Question: I'm doing this out of pure curiosity and I've been trying to do this for days but I seem to be stuck.
I'm trying to do the following:

for the moment, I'm trying just to get one of the squares to infinitely split every time I click on it.
Here's the code I'm working on:
'''
using System;
using System.Drawing;
using System.Windows.Forms;
namespace divideSquare
{
public partial class Form1 : Form
{
private Button centerSquare = new Button();
private Button topLeftSquare = new Button();
private Button topRightSquare = new Button();
private Button bottomLeftSquare = new Button();
private Button bottomRightSquare = new Button();
public Form1()
{
InitializeComponent();
}
private void square_Click( object sender, EventArgs e )
{
topLeftSquare.Click += new EventHandler( topLeftSquare_Click );
//topRightSquare.Click += new EventHandler( topRightSquare_Click );
//bottomLeftSquare.Click += new EventHandler( bottomLeftSquare_Click );
//bottomRightSquare.Click += new EventHandler( bottomRightSquare_Click );
topLeftSquare.Size = new System.Drawing.Size( centerSquare.Height / 2, centerSquare.Width / 2 );
topRightSquare.Size = new System.Drawing.Size( centerSquare.Height / 2, centerSquare.Width / 2 );
bottomLeftSquare.Size = new System.Drawing.Size( centerSquare.Height / 2, centerSquare.Width / 2 );
bottomRightSquare.Size = new System.Drawing.Size( centerSquare.Height / 2, centerSquare.Width / 2 );
topLeftSquare.Location = new Point( 0, 0 );
topRightSquare.Location = new Point( 50, 0 );
bottomLeftSquare.Location = new Point( 0, 50 );
bottomRightSquare.Location = new Point( 50, 50 );
topLeftSquare.BackColor = Color.Red;
topRightSquare.BackColor = Color.Red;
bottomLeftSquare.BackColor = Color.Red;
bottomRightSquare.BackColor = Color.Red;
this.Controls.Add( topLeftSquare );
this.Controls.Add( topRightSquare );
this.Controls.Add( bottomLeftSquare );
this.Controls.Add( bottomRightSquare );
centerSquare.Dispose();
}
private void topLeftSquare_Click( object sender, EventArgs e )
{
topLeftSquare.Click += new EventHandler( topLeftSquare_Click );
//topRightSquare.Click += new EventHandler( topRightSquare_Click );
//bottomLeftSquare.Click += new EventHandler( bottomLeftSquare_Click );
//bottomRightSquare.Click += new EventHandler( bottomRightSquare_Click );
topLeftSquare.Size = new System.Drawing.Size( topLeftSquare.Height / 2, topLeftSquare.Width / 2 );
topRightSquare.Size = new System.Drawing.Size( topLeftSquare.Height / 2, topLeftSquare.Width / 2 );
bottomLeftSquare.Size = new System.Drawing.Size( topLeftSquare.Height / 2, topLeftSquare.Width / 2 );
bottomRightSquare.Size = new System.Drawing.Size( topLeftSquare.Height / 2, topLeftSquare.Width / 2 );
topLeftSquare.Location = new Point( 0, 0 );
topRightSquare.Location = new Point( 10, 0 );
bottomLeftSquare.Location = new Point( 0, 10 );
bottomRightSquare.Location = new Point( 10, 10 );
topLeftSquare.BackColor = Color.Red;
topRightSquare.BackColor = Color.Red;
bottomLeftSquare.BackColor = Color.Red;
bottomRightSquare.BackColor = Color.Red;
this.Controls.Add( topLeftSquare );
this.Controls.Add( topRightSquare );
this.Controls.Add( bottomLeftSquare );
this.Controls.Add( bottomRightSquare );
}
private void Form1_Load( object sender, EventArgs e )
{
centerSquare.Click += new EventHandler( square_Click );
centerSquare.Size = new System.Drawing.Size( 50, 50 );
centerSquare.BackColor = Color.Red;
this.Controls.Add( centerSquare );
}
}
}
'''
But every time I click on a square it doesn't split, instead all the buttons get smaller and smaller (which is the intended behavior but it was only meant for one square and it was expected to be sliced into 4 too).
Any help would be appreciated.
****************************** EDIT ******************************
Many thanks to Ninos answer, that solved the problem.
I did some cleaning, so here's the main result for those that are also looking for the solution.
'''
using System;
using System.Drawing;
using System.Windows.Forms;
namespace divideSquare
{
public partial class Form1 : Form
{
private Random rnd = new Random();
private int _initHeight = 500;
private int _initWidth = 500;
private Button centerSquare = new Button();
public Form1()
{
InitializeComponent();
}
private void setSquareLocation( Button[] squareArray, Button senderSquare, int newHeight, int newWidth )
{
squareArray[ 0 ].Location = new Point( senderSquare.Left, senderSquare.Top );
squareArray[ 1 ].Location = new Point( senderSquare.Left + newHeight, senderSquare.Top );
squareArray[ 2 ].Location = new Point( senderSquare.Left, senderSquare.Top + newWidth );
squareArray[ 3 ].Location = new Point( senderSquare.Left + newHeight, senderSquare.Top + newWidth );
}
private void square_Click( object sender, EventArgs e )
{
Button topLeftSquare = new Button();
Button topRightSquare = new Button();
Button bottomLeftSquare = new Button();
Button bottomRightSquare = new Button();
Button senderSquare = sender as Button;
Button[] squareArray = { topLeftSquare, topRightSquare, bottomLeftSquare, bottomRightSquare };
int newSquareHeight = senderSquare.Height / 2;
int newSquareWidth = senderSquare.Width / 2;
foreach (var square in squareArray ) {
square.Click += new EventHandler( square_Click );
square.Size = new Size( newSquareWidth, newSquareHeight );
square.BackColor = Color.FromArgb( rnd.Next( 256 ), rnd.Next( 256 ), rnd.Next( 256 ) );
}
setSquareLocation( squareArray, senderSquare, newSquareHeight, newSquareWidth );
foreach ( var square in squareArray ) {
this.Controls.Add( square );
}
this.Controls.Remove( senderSquare );
}
private void Form1_Load( object sender, EventArgs e )
{
this.Width = _initWidth + 18;
this.Height = _initHeight + 40;
this.MaximumSize = new Size(_initWidth + 18, _initHeight + 40 );
this.MinimumSize = new Size( _initWidth + 18, _initHeight + 40 );
centerSquare.Click += new EventHandler( square_Click );
centerSquare.Size = new System.Drawing.Size(_initWidth, _initHeight );
centerSquare.BackColor = Color.FromArgb( rnd.Next( 256 ), rnd.Next( 256 ), rnd.Next( 256 ) );
this.Controls.Add( centerSquare );
}
}
}
'''
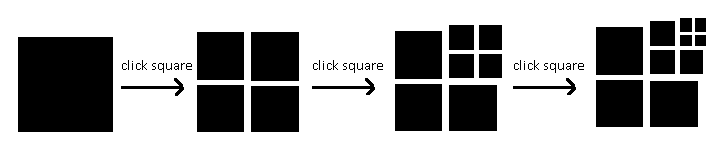
Answer: Here's my take on this...
First, i removed buttons declaration into 'square_Click' method, because everytime you need to create new buttons, and your code just reuses buttons instantiated on form creation. That was your biggest issue with existing code.
Second, since clicking on every button does same code, i merged two methods ('square_Click' and 'topLeftSquare_Click') into one method.
Take a look:
'''
public partial class Form1 : Form
{
private Button centerSquare = new Button();
public Form1()
{
InitializeComponent();
}
private void square_Click(object sender, EventArgs e)
{
Button topLeftSquare = new Button();
Button topRightSquare = new Button();
Button bottomLeftSquare = new Button();
Button bottomRightSquare = new Button();
Button senderSquare = sender as Button;
topLeftSquare.Click += new EventHandler(square_Click);
topRightSquare.Click += new EventHandler(square_Click);
bottomLeftSquare.Click += new EventHandler(square_Click);
bottomRightSquare.Click += new EventHandler(square_Click);
int newSquareHeight = senderSquare.Height / 2;
int newSquareWidth = senderSquare.Width / 2;
topLeftSquare.Size = new System.Drawing.Size(newSquareHeight, newSquareWidth);
topRightSquare.Size = new System.Drawing.Size(newSquareHeight, newSquareWidth);
bottomLeftSquare.Size = new System.Drawing.Size(newSquareHeight, newSquareWidth);
bottomRightSquare.Size = new System.Drawing.Size(newSquareHeight, newSquareWidth);
topLeftSquare.Location = new Point(senderSquare.Left, senderSquare.Top);
topRightSquare.Location = new Point(senderSquare.Left + newSquareHeight, senderSquare.Top);
bottomLeftSquare.Location = new Point(senderSquare.Left, senderSquare.Top + newSquareWidth);
bottomRightSquare.Location = new Point(senderSquare.Left + newSquareHeight, senderSquare.Top + newSquareWidth);
topLeftSquare.BackColor = Color.Red;
topRightSquare.BackColor = Color.Red;
bottomLeftSquare.BackColor = Color.Red;
bottomRightSquare.BackColor = Color.Red;
this.Controls.Add(topLeftSquare);
this.Controls.Add(topRightSquare);
this.Controls.Add(bottomLeftSquare);
this.Controls.Add(bottomRightSquare);
this.Controls.Remove(senderSquare);
}
private void Form1_Load(object sender, EventArgs e)
{
centerSquare.Click += new EventHandler(square_Click);
centerSquare.Size = new System.Drawing.Size(50, 50);
centerSquare.BackColor = Color.Red;
this.Controls.Add(centerSquare);
}
}
'''